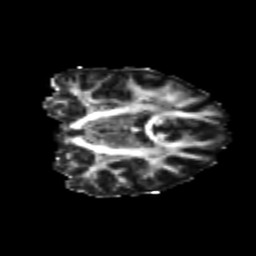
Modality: FA
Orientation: coronal
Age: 19
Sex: female
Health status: healthy
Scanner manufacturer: philips
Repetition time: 7.478 s
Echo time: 0.08753 s